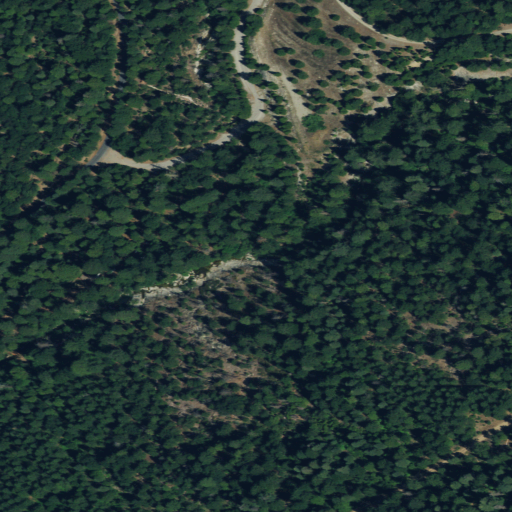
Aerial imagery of valley in California named North Fork Long Canyon containing evergreen forest and shrub